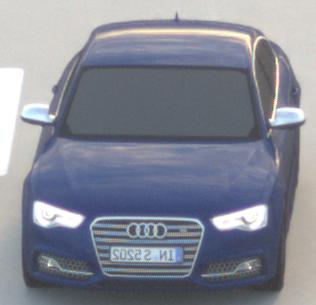
Make: Audi
Model: S5
Detailed model: F5
Model produced from: 2016
Model produced until: 2019
Doors: 2
Color: blue
Road condition: dry road
Daytime: sunrise or sunset
Contrast: low contrast